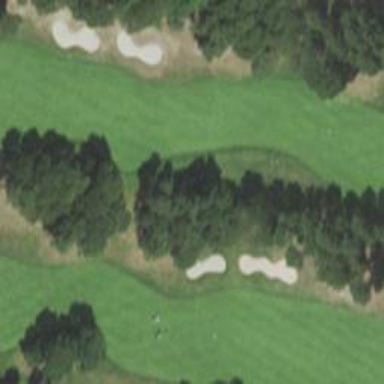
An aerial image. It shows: Golf hole.